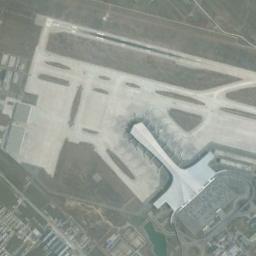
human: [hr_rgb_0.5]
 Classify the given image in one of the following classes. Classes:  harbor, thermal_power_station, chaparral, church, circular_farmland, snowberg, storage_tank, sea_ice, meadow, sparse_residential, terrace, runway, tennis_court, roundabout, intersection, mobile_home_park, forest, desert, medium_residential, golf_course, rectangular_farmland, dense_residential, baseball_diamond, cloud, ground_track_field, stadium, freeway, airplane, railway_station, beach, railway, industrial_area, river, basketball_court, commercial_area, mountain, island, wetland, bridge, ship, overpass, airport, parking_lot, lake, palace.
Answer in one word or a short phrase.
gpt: airport